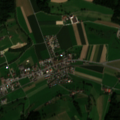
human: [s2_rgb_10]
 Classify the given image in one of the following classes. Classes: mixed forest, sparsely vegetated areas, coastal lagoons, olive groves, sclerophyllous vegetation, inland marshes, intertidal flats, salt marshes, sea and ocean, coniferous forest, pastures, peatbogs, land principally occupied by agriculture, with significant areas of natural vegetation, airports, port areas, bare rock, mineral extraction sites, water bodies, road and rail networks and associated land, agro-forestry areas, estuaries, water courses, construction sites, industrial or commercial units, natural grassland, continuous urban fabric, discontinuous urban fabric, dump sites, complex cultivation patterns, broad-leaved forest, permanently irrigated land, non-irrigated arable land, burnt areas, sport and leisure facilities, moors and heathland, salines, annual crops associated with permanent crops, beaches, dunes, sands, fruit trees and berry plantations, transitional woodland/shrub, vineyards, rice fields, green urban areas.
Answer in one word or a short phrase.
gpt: discontinuous urban fabric, non-irrigated arable land, complex cultivation patterns, coniferous forest, mixed forest